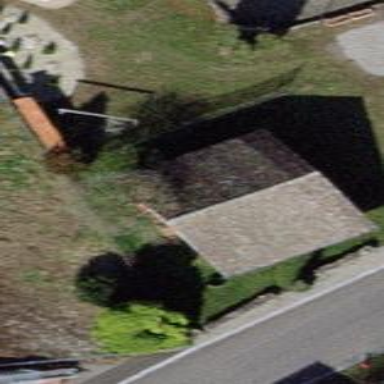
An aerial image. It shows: Shed building.